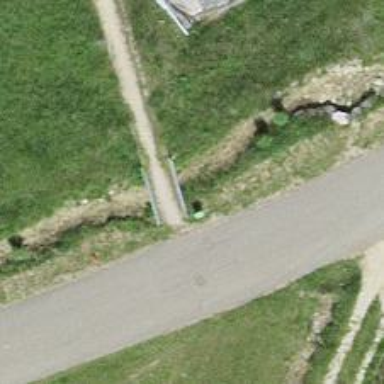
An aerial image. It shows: Culvert tunnel that serves as drain for the waterway.